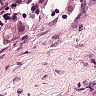
Metastatic tissue present: yes